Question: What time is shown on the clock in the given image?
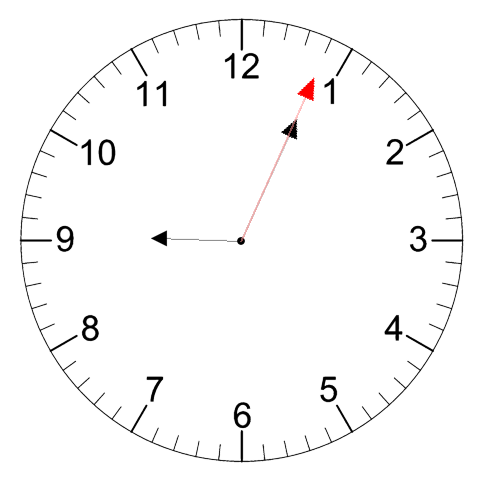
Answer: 09:04:04